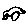
Label: car